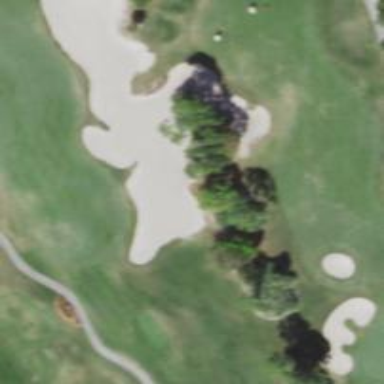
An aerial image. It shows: Sand bunker on golf course.